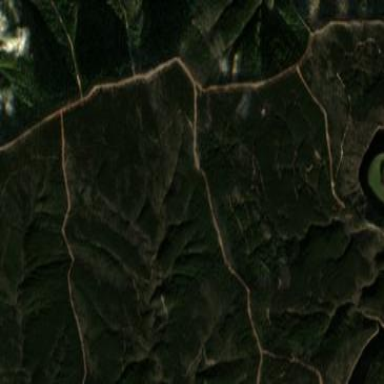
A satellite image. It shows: Forest area.